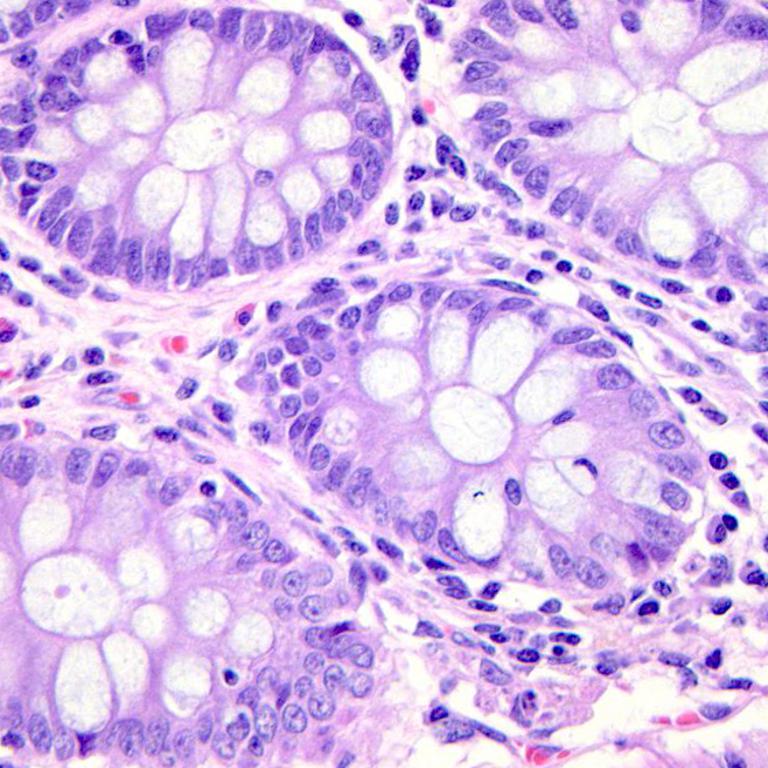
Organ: colon
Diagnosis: benign